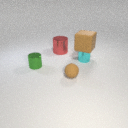
small cyan metal cylinder below large brown rubber cube